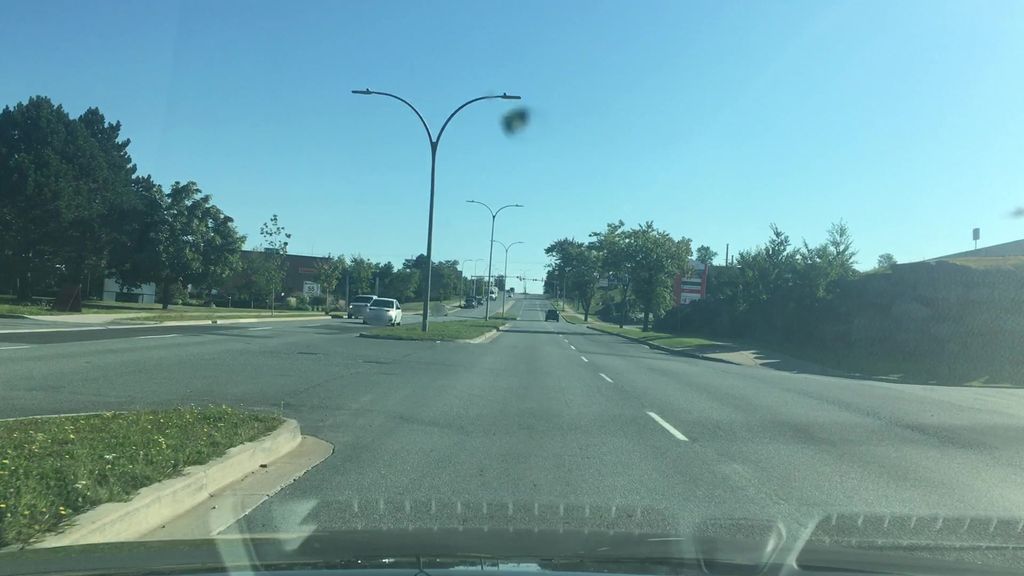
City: halifax